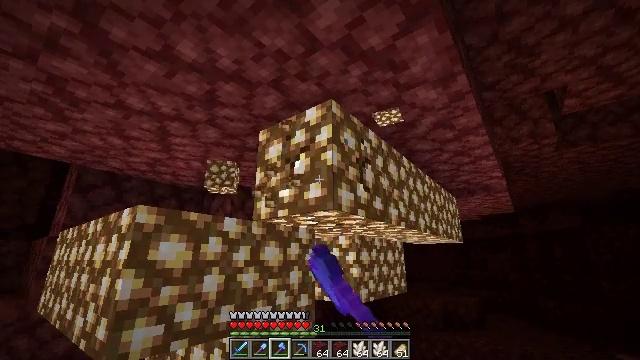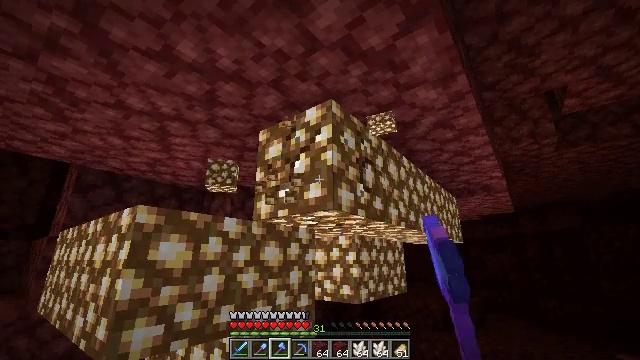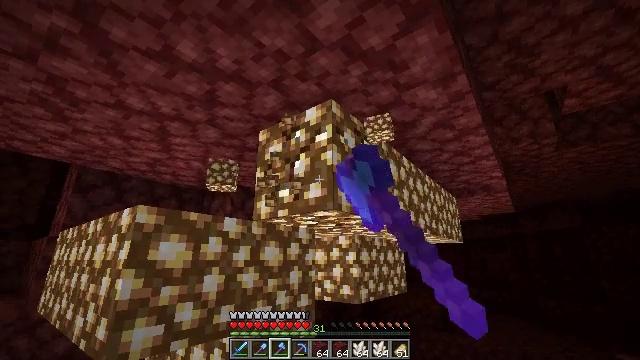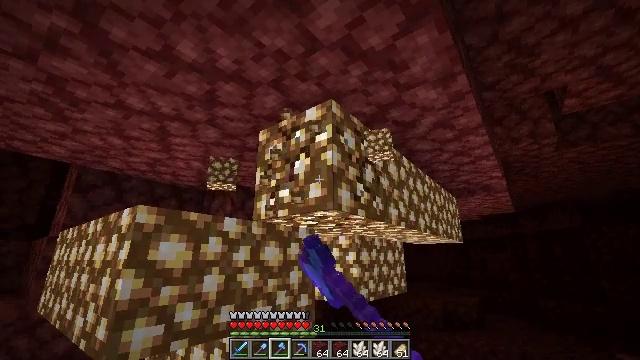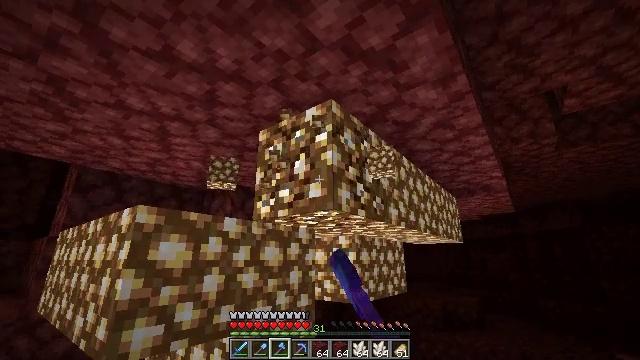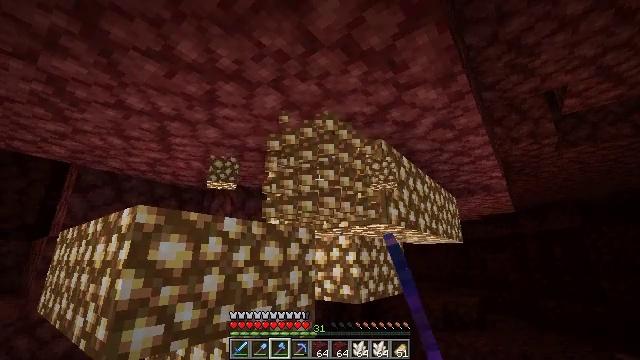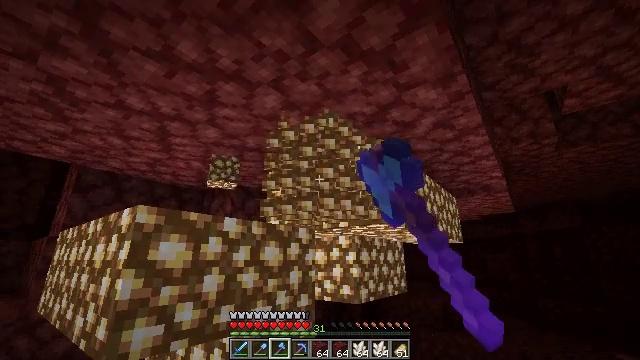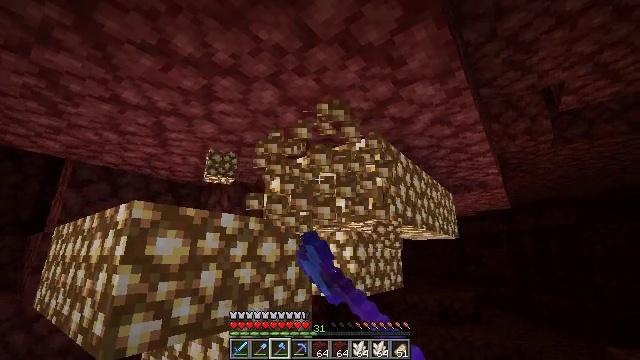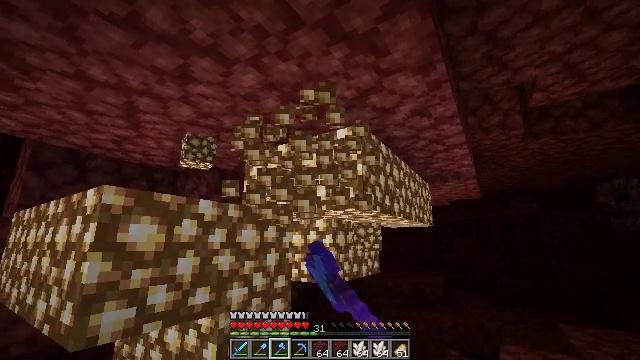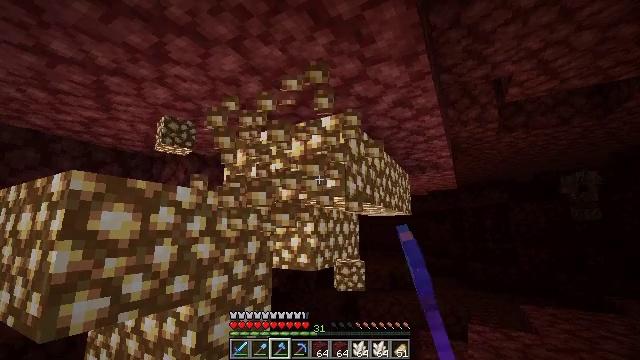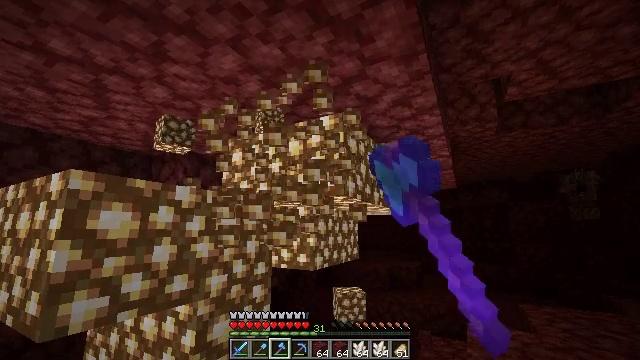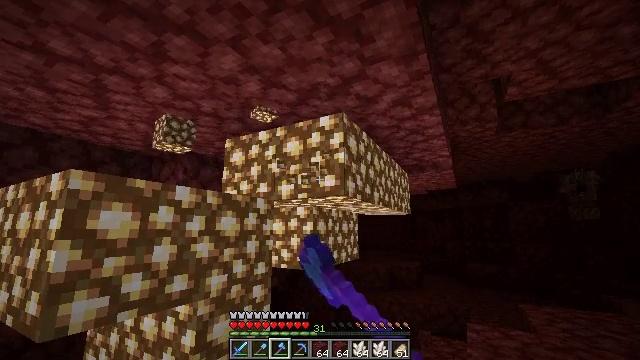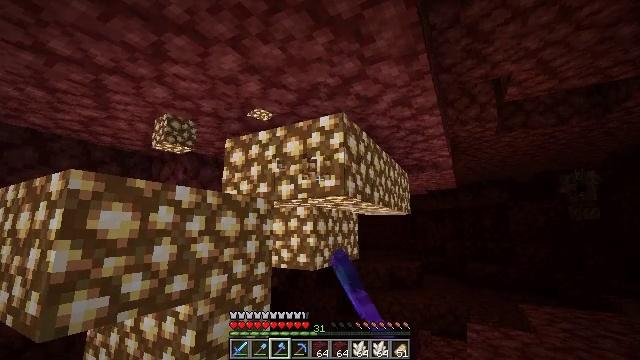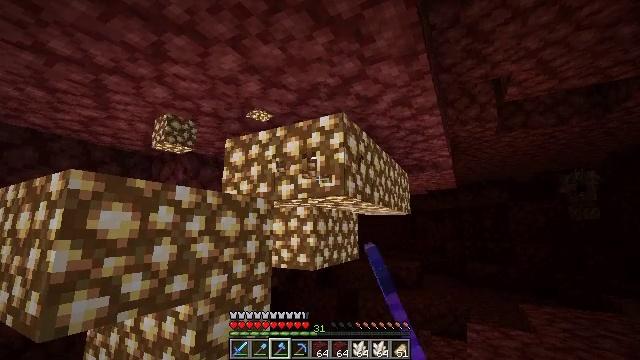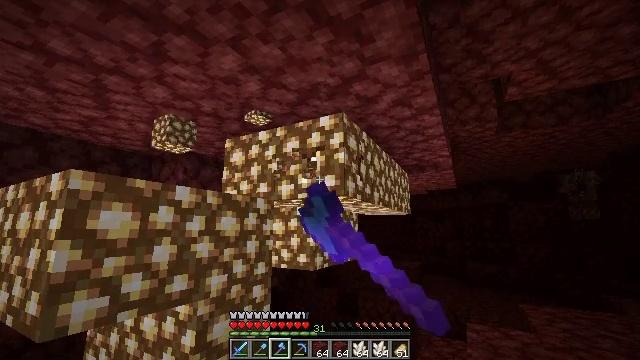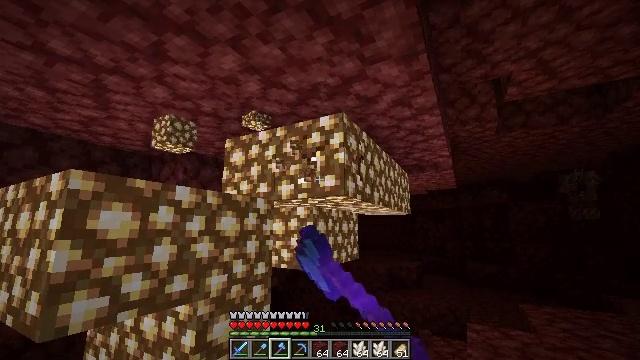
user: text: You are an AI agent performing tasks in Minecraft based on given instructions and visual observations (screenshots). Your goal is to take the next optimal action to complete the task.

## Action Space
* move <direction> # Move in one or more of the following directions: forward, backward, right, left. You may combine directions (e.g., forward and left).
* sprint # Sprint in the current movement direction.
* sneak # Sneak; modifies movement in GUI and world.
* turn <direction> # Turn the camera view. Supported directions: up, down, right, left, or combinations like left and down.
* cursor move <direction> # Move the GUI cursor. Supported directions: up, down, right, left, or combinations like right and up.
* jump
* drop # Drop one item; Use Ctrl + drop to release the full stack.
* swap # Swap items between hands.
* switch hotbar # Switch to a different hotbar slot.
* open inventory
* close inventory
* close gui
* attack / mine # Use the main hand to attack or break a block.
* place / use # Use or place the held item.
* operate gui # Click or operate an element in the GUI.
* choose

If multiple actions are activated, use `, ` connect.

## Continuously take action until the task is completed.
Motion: motion action
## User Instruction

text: Break the glowstone to gather its dust.
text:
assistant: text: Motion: attack / mine
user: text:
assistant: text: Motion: attack / mine
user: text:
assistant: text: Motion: attack / mine
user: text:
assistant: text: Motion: attack / mine
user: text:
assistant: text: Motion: attack / mine
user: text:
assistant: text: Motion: attack / mine
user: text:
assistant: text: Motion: attack / mine
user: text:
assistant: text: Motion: turn right and down, attack / mine
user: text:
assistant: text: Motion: turn right and down, attack / mine
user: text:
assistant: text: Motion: attack / mine
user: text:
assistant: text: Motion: attack / mine
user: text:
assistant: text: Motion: attack / mine
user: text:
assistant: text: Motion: attack / mine
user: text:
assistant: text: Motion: attack / mine
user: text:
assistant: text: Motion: attack / mine
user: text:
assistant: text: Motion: attack / mine
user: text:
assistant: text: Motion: attack / mine
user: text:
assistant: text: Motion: attack / mine
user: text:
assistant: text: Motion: attack / mine
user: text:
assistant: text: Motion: attack / mine
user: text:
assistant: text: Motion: attack / mine
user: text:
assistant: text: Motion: attack / mine
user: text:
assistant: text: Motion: attack / mine
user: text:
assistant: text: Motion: turn down, attack / mine
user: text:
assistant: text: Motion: turn left and down, attack / mine
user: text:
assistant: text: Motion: turn left and down
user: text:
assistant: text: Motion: turn left and down
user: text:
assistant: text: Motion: turn left and down
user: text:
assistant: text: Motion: turn left and down
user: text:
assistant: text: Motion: turn down